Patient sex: M
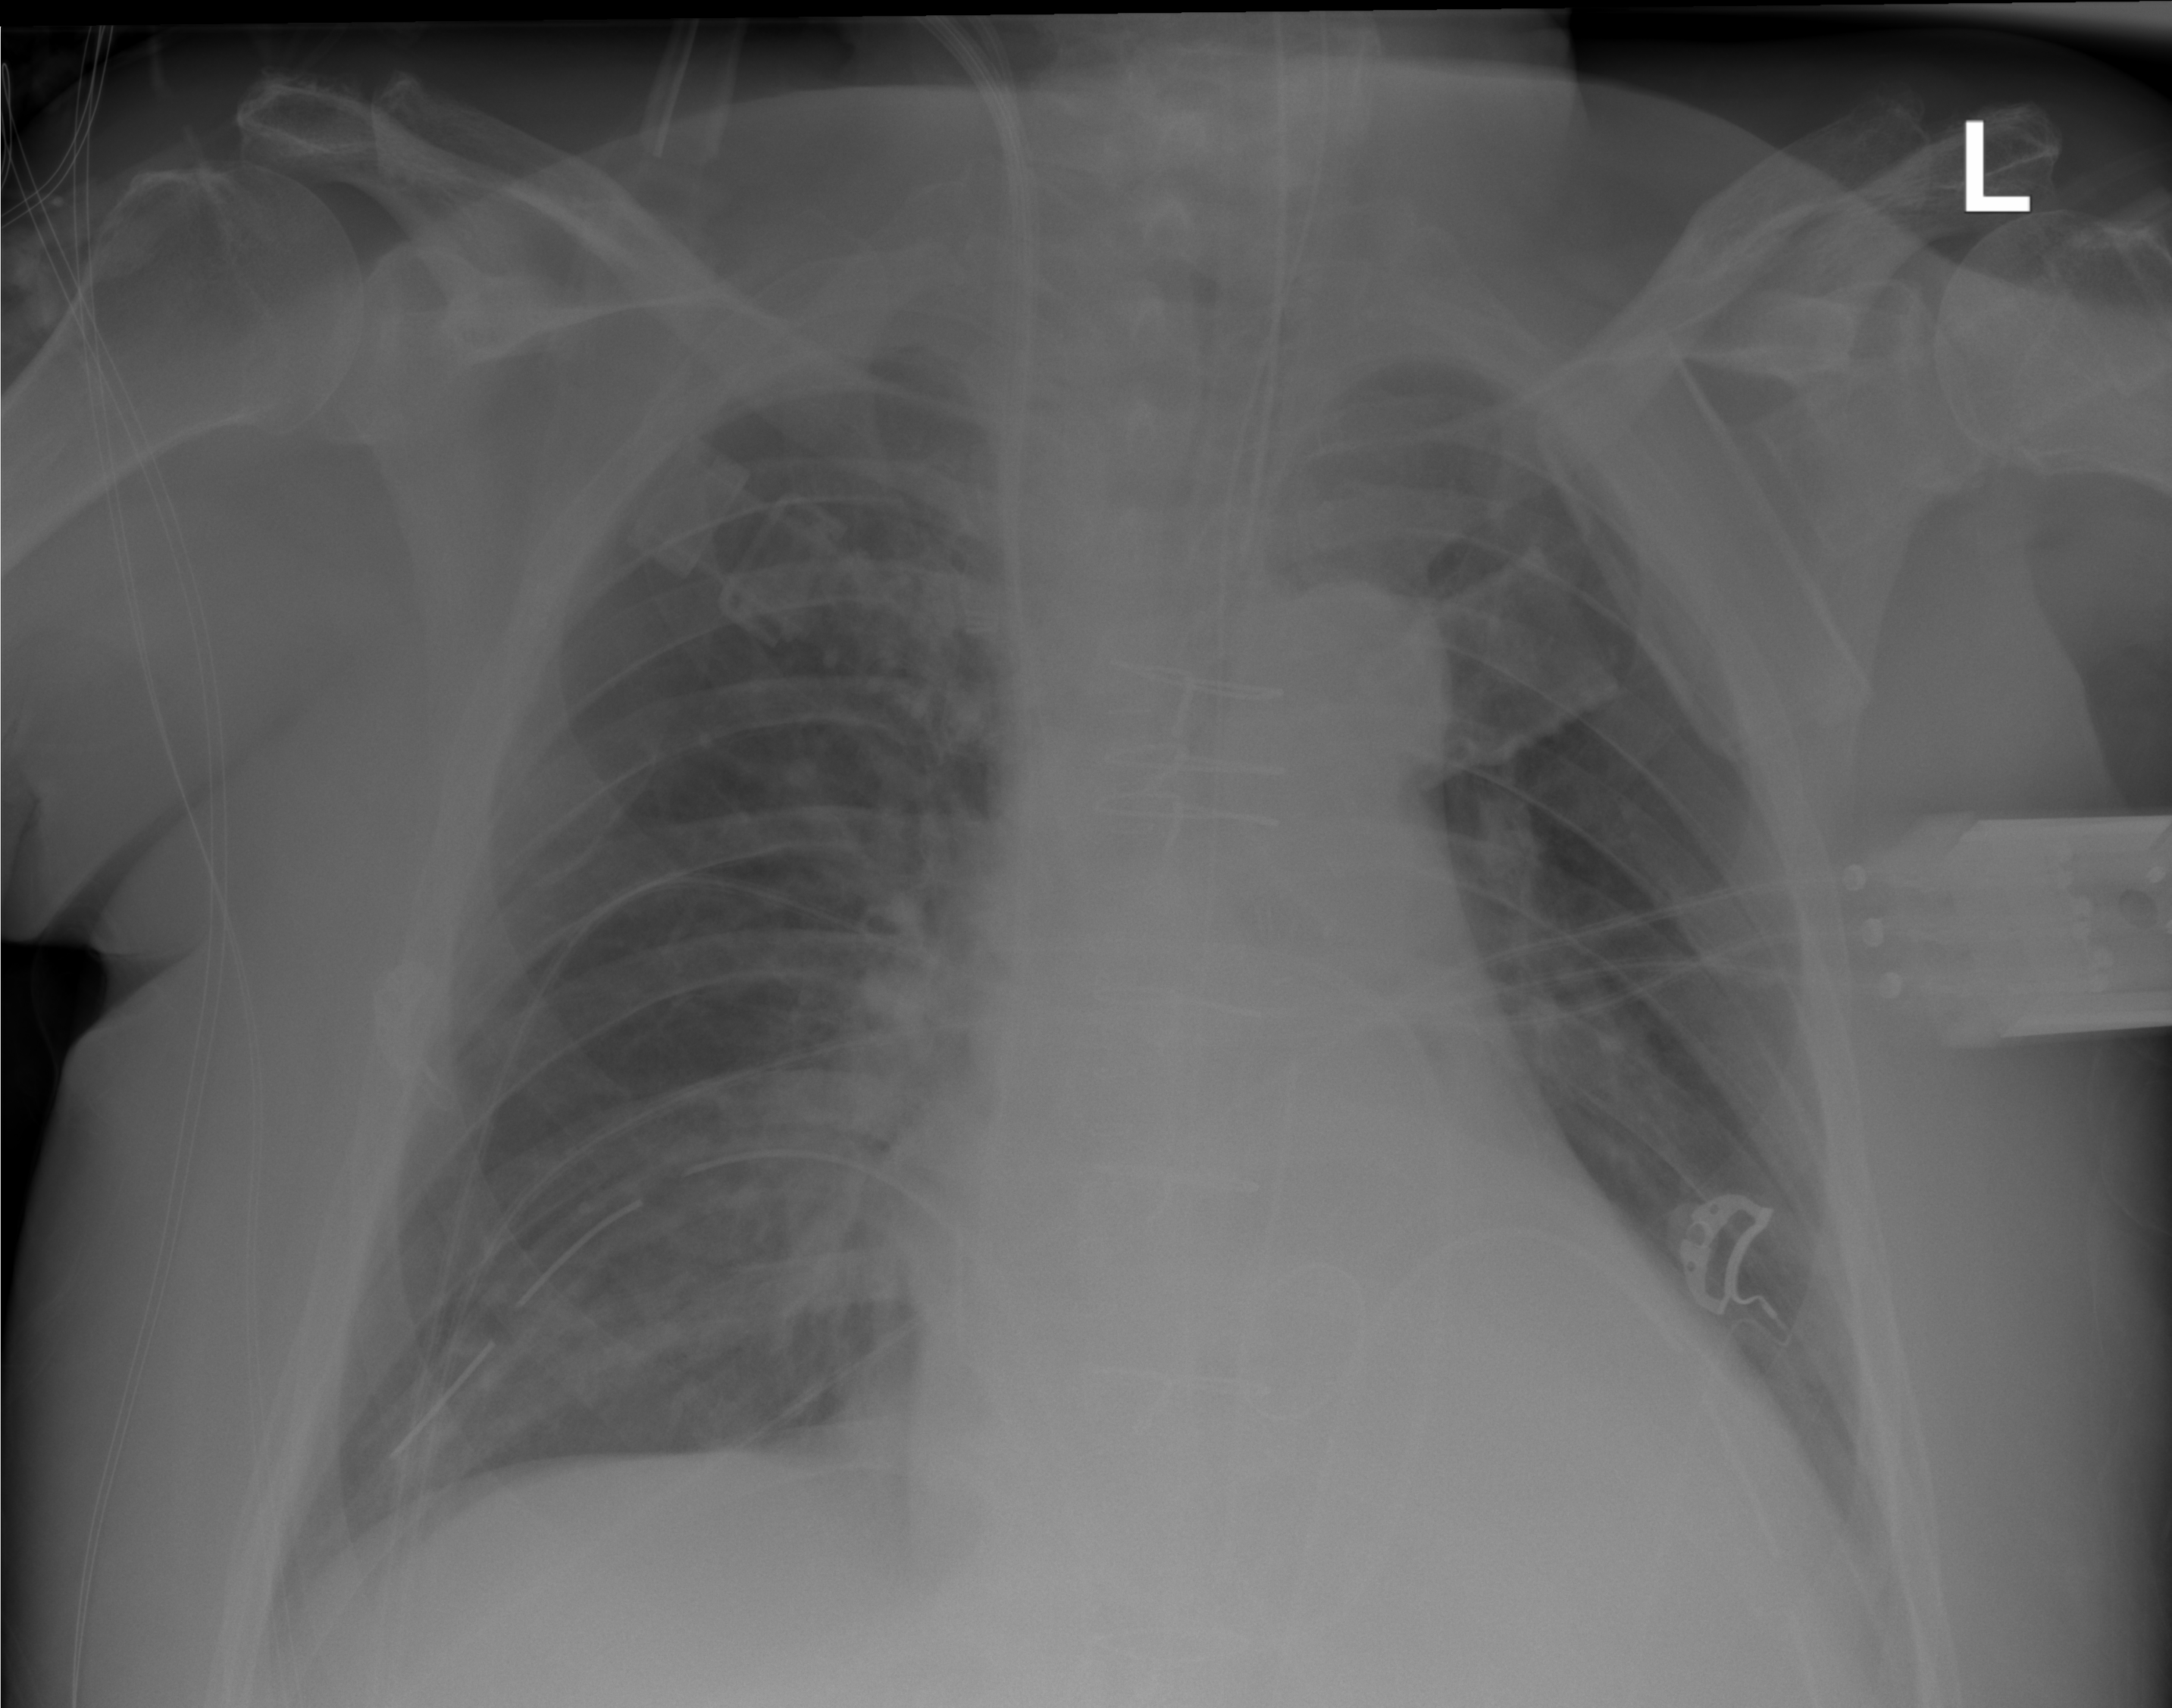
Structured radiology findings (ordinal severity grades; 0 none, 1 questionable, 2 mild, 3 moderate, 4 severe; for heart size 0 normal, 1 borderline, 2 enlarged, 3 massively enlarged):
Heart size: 1
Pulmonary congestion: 0
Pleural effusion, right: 0
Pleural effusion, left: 1
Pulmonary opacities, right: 0
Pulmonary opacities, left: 0
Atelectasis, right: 2
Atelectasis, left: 1